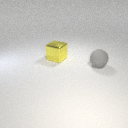
large gray rubber sphere in front of large yellow metal cube